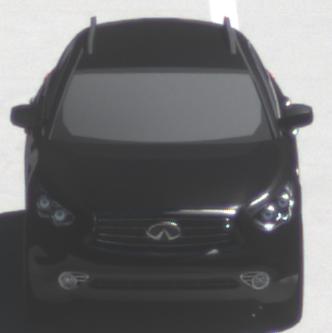
Make: Infiniti
Model: FX 37
Detailed model: FX (S51)
Model produced from: 2012/07
Model produced until: 2013/10
Doors: 5
Color: black
Road condition: dry road
Daytime: midday
Contrast: high contrast